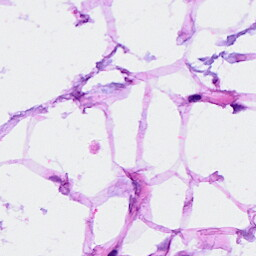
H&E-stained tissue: Breast